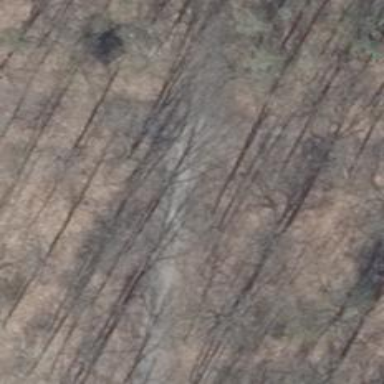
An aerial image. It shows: Dirt track road with grade 4 tracktype.